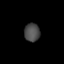
Tissue: lung
Cell type: T cells
Senescence score: 0.1397
Nuclear area (px): 279
Mean DAPI intensity: 74.054